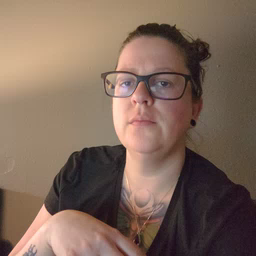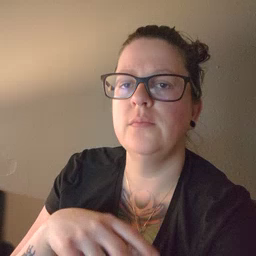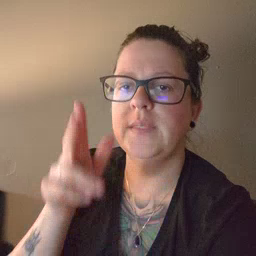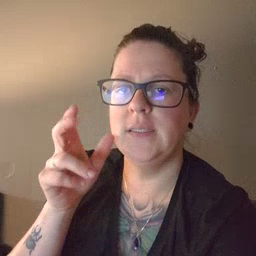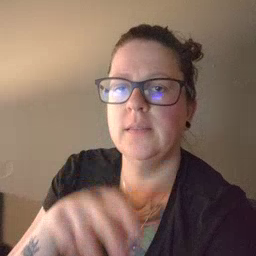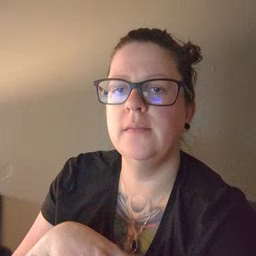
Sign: listen